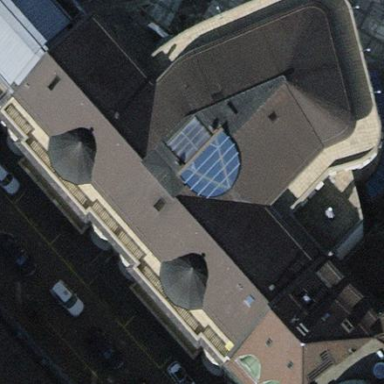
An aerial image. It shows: Unique commercial building with onion-shaped roof.